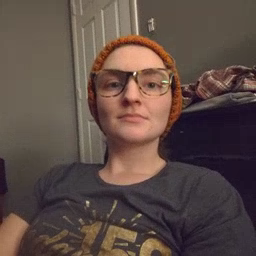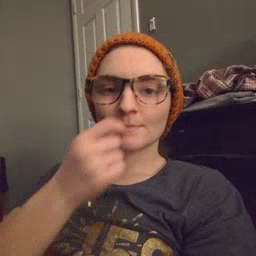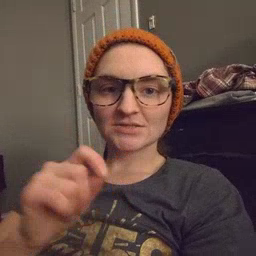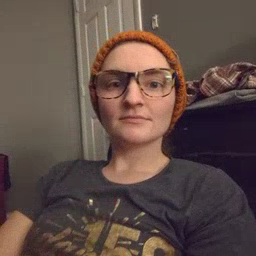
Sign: pen